【题型】填空题　【知识点】解析几何　【难度】easy
设椭圆$C: \frac{x^2}{4} + \frac{y^2}{3} = 1$的右焦点为$F$，动点$P$在椭圆$C$上，点$A$是直线$4x - 5y - 12 = 0$上的动点，则$|PA| - |PF|$的最小值为\underline{\quad\quad}。
【解答】
\vspace{1em}

\textbf{【答案】} $\boldsymbol{\frac{16\sqrt{41}}{41} - 4}$

\vspace{1em}

\textbf{【分析】} 根据椭圆的定义可知$|PF| + |PF'| = 4$，则$|PA| - |PF| = |PA| + |PF'| - 4$，则要求$|PA| + |PF'|$的最小值，即求$|PA| - |PF|$得最小值，再结合点到直线的距离公式即可得解。

\vspace{1em}

\textbf{【详解】} 根据题意知椭圆的右焦点坐标为$F(1,0)$，左焦点坐标为$F'(-1,0)$，
根据椭圆的定义可知$|PF| + |PF'| = 4$，所以$|PF| = 4 - |PF'|$，
则$|PA| - |PF| = |PA| - (4 - |PF'|) = |PA| + |PF'| - 4$，
所以$|PA| + |PF'|$最小时，即$|PA| - |PF|$最小，

即定点$F'(-1,0)$到直线$4x - 5y - 12 = 0$最短距离是过定点到直线$4x - 5y - 12 = 0$的垂线段长，
根据点到直线的距离公式可得$d = \frac{|4 \times (-1) - 0 \times 5 - 12|}{\sqrt{4^2 + 5^2}} = \frac{16\sqrt{41}}{41}$，

所以$|PA| - |PF| = \frac{16\sqrt{41}}{41} - 4$。

故答案为：$\boldsymbol{\frac{16\sqrt{41}}{41} - 4}$。

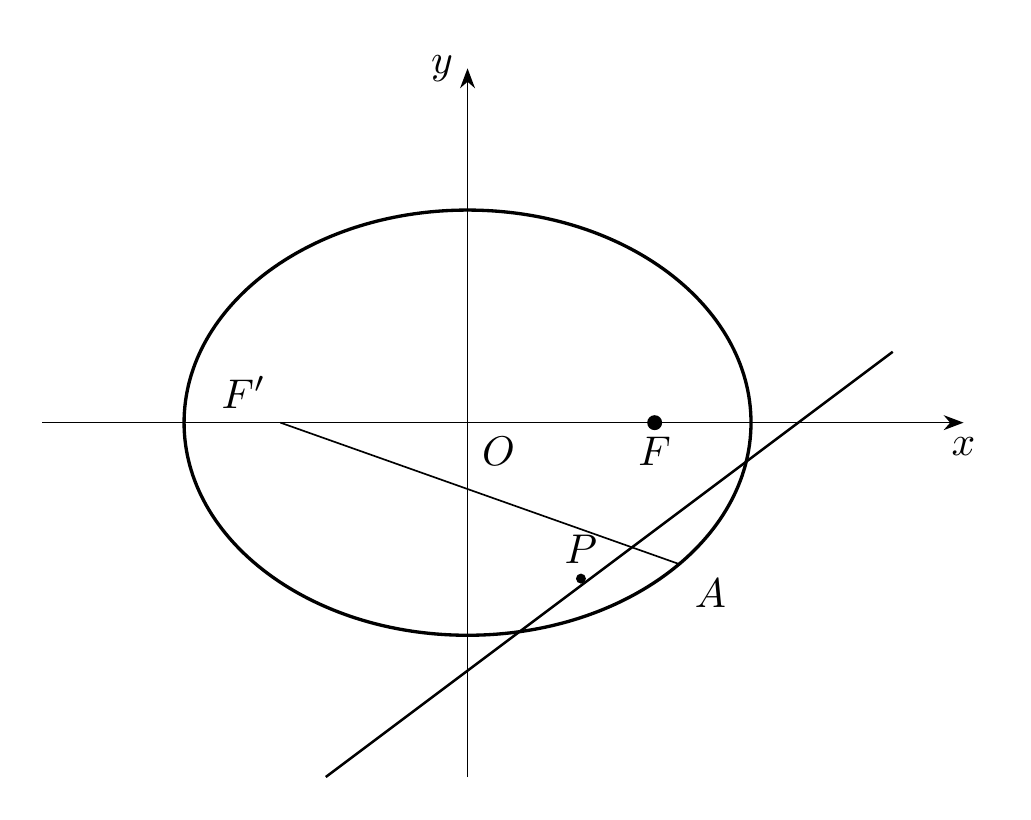